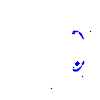
Particle: proton